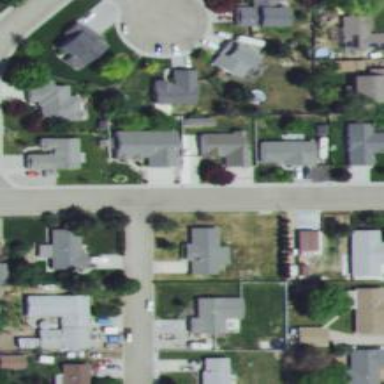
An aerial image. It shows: Residential road.